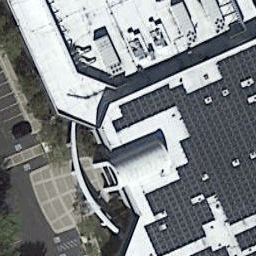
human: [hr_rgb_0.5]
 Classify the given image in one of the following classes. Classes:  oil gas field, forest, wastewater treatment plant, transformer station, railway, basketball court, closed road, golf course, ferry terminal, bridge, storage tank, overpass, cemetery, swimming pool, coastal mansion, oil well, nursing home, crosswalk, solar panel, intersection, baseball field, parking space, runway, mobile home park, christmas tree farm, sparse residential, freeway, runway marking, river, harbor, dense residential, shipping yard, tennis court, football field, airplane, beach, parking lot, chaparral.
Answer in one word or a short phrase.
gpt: solar panel